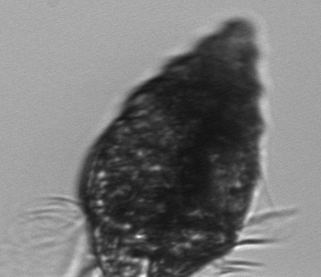
Label: Laboea_strobila